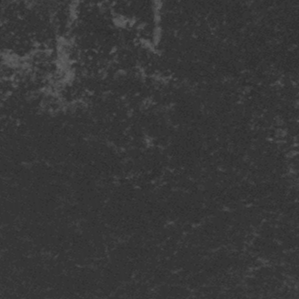
Label: frost